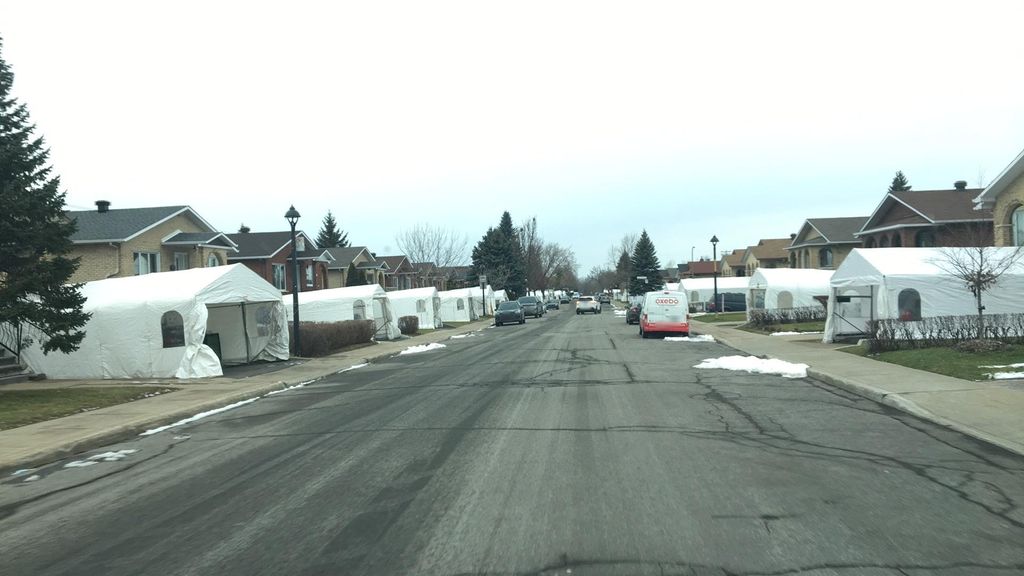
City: montreal